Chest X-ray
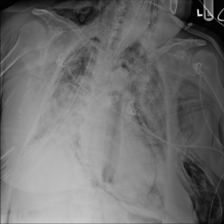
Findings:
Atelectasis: negative
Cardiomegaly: negative
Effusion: negative
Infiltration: positive
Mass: negative
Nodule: negative
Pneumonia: negative
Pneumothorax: negative
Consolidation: negative
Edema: negative
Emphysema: positive
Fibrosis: negative
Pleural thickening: negative
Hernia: negative